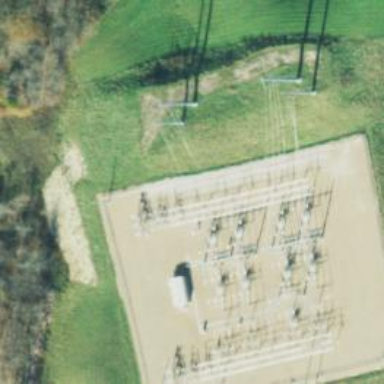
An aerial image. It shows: Switch used for power control.